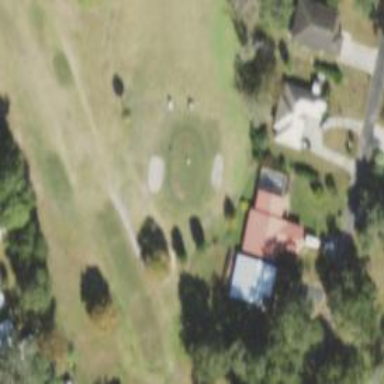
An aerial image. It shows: View of golf hole.